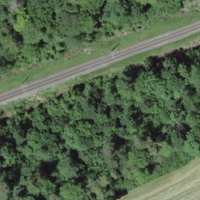
EUNIS habitat code: 41
Species observed at this site:
Prunus spinosa